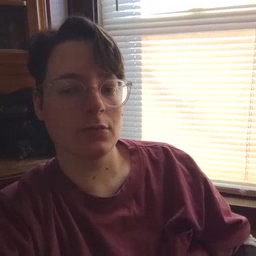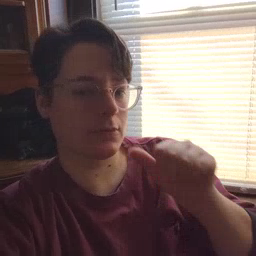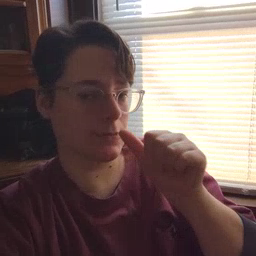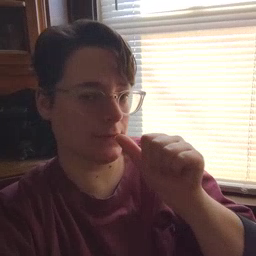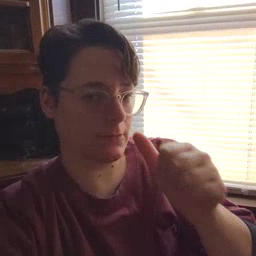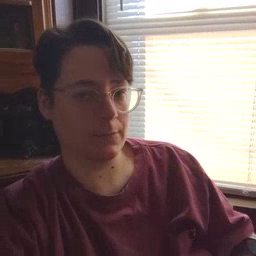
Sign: nuts